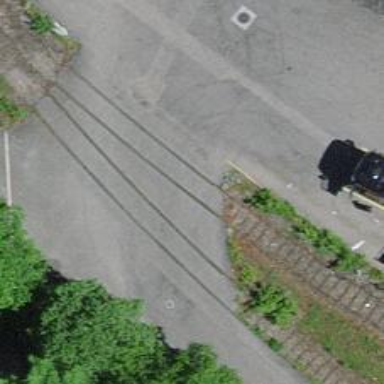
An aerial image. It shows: Abandoned railway spur with one track.